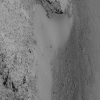
Atmospheric dust classification: not_dusty